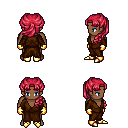
a pixel art fantasy rpg character, male body template, human, dark skin, brown robe, metal pants, ruby red princess hairstyle, gold gloves, gold boots, four views (front, back, left, right), 2x2 character sprite sheet, small pixel art, hard edges, no anti-aliasing